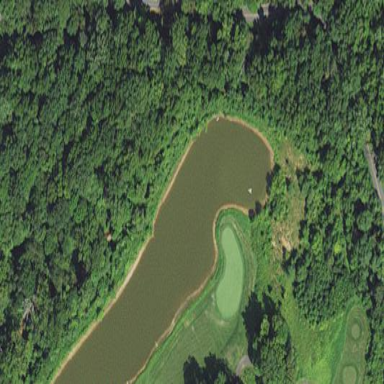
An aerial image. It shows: Water hazard on golf course. The hazard is natural water feature.